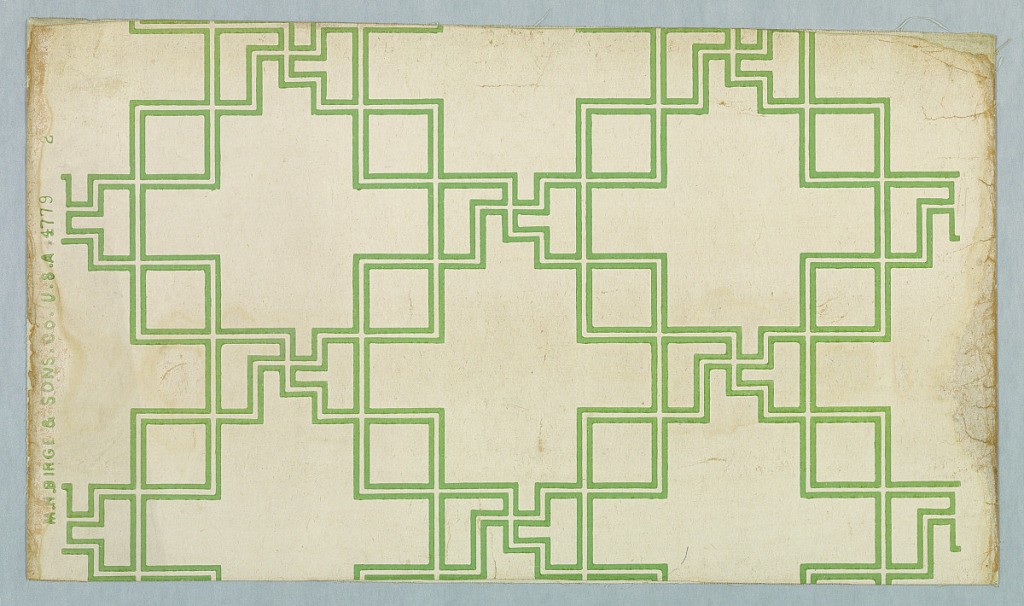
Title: Ceiling paper
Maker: M.H. Birge & Sons Co., 1834
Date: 1890–1900
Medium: Machine-printed
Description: A fret design of two parallel green lines suggestive of a Chinese Chippendale pattern. The fret work design masks rectangular design. White background. Selvedge marked "M.H. Birge and Sons Co. U.S.A. 4779-2".